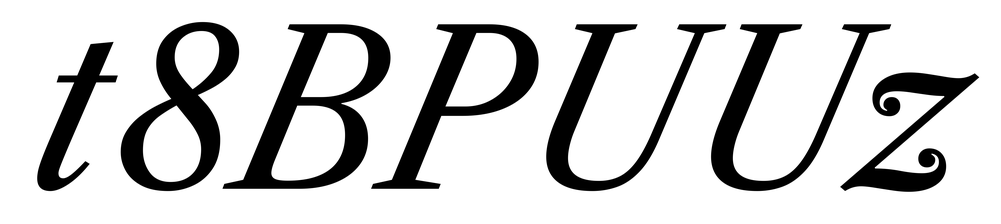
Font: LibreCaslonText-Italic_Italic